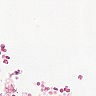
Metastatic tissue present: no